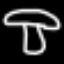
Label: mushroom